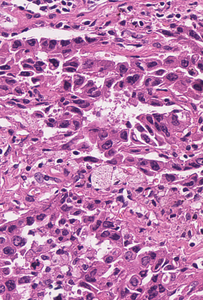
Tumor epithelial tissue: yes
Tumor-associated stroma tissue: yes
Normal tissue: no